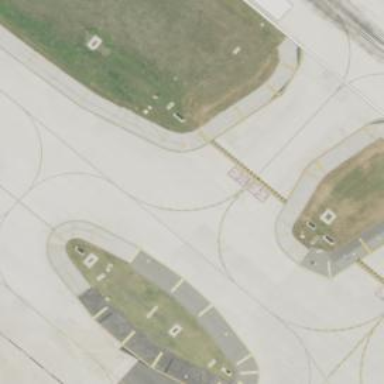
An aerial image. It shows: View of taxiway at the airport.